Interaction volume radius: 5 \u00c5
Interaction volume height: 20 \u00c5
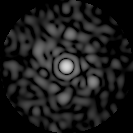
Disorder parameter: 0.7824